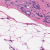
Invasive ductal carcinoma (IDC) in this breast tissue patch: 0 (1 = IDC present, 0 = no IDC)